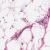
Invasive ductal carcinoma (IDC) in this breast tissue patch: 0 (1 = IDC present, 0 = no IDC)